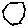
Label: hexagon